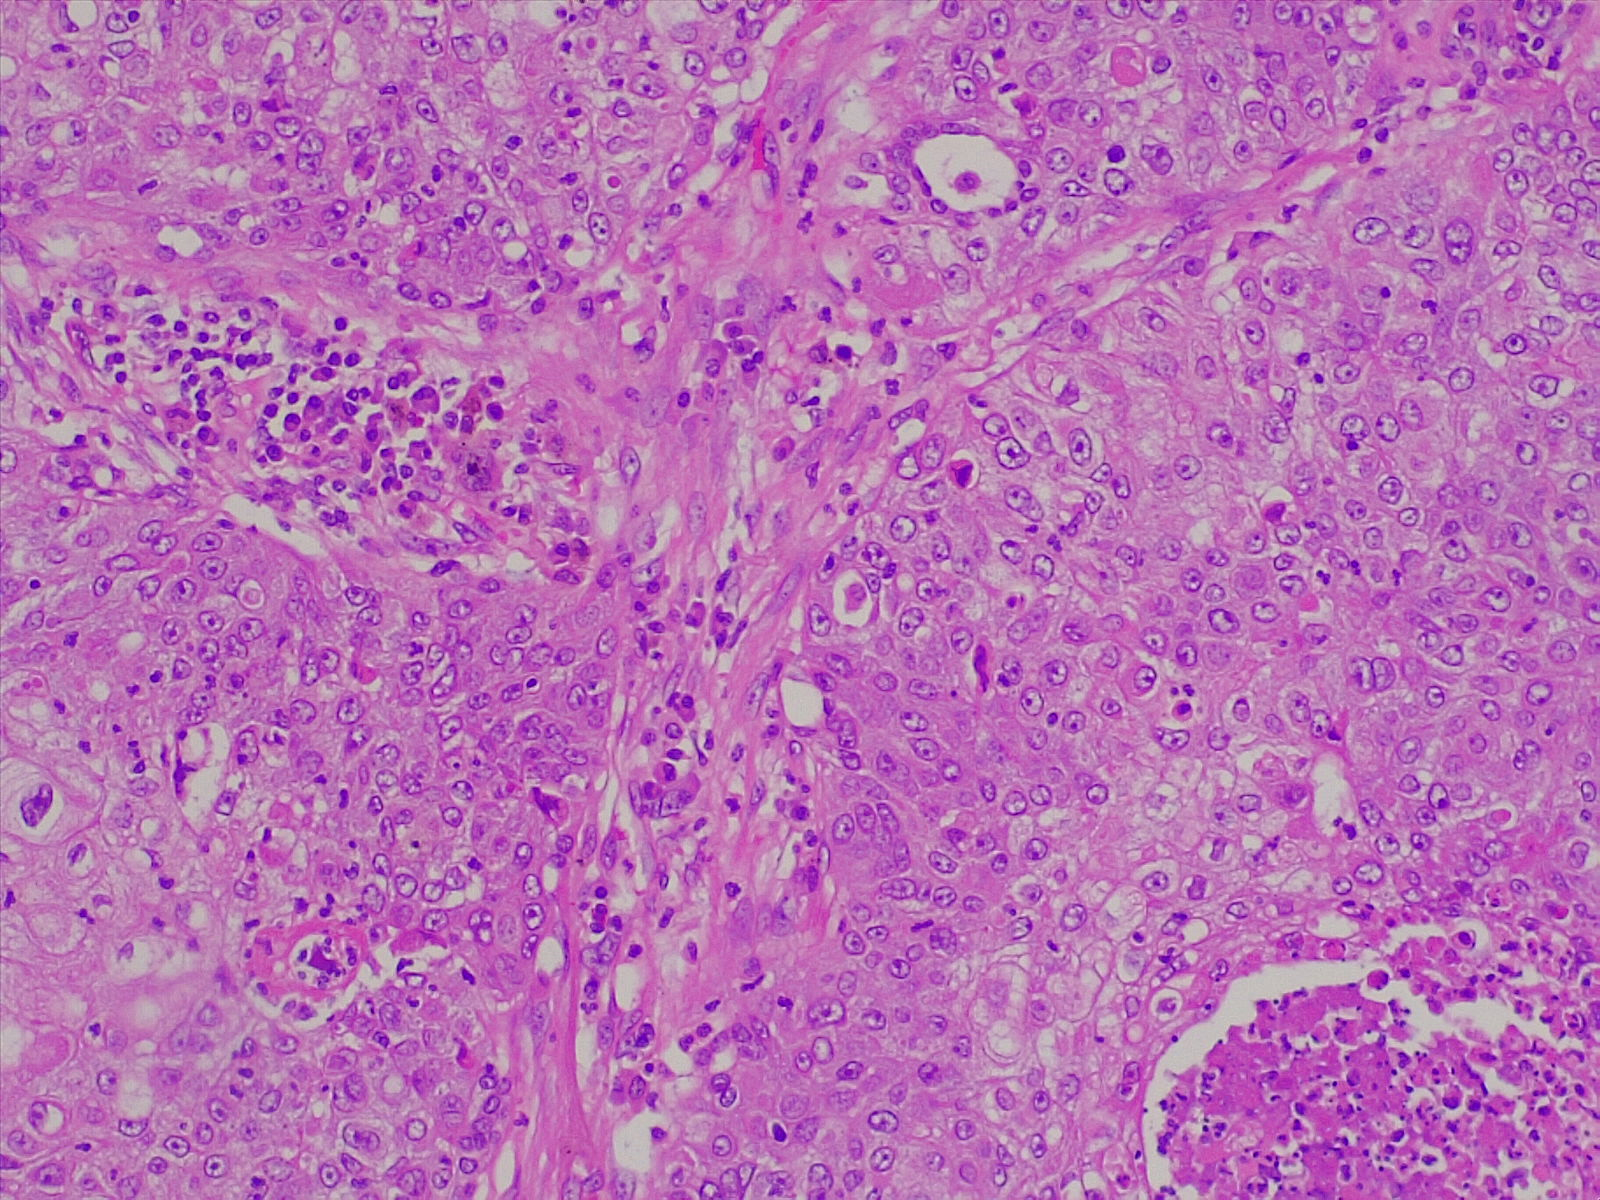
Label: lung squamous cell carcinoma, poorly differentiated